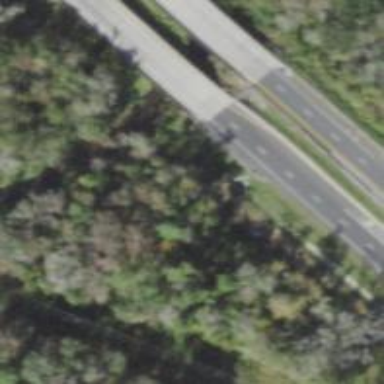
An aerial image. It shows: Asphalt road classified as trunk highway.